Interaction volume radius: 10 \u00c5
Interaction volume height: 15 \u00c5
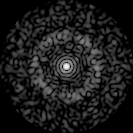
Disorder parameter: 0.864